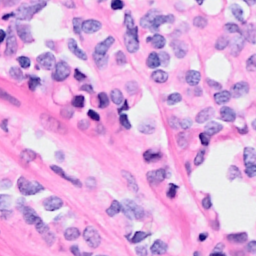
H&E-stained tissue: Breast